Interaction volume radius: 5 \u00c5
Interaction volume height: 25 \u00c5
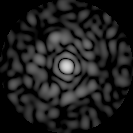
Disorder parameter: 0.8234